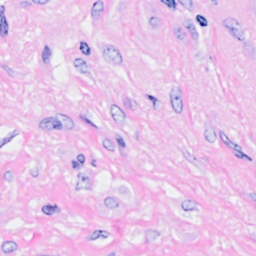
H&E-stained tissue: Breast